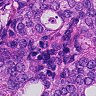
Metastatic tissue present: yes